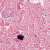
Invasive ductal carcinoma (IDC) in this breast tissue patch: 0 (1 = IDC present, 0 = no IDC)